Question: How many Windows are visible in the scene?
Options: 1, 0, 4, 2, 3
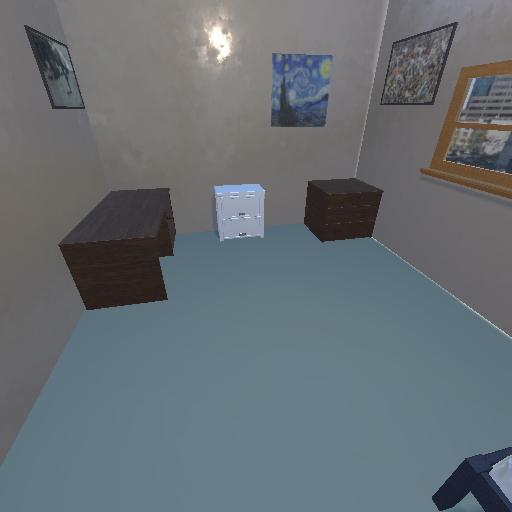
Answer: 1